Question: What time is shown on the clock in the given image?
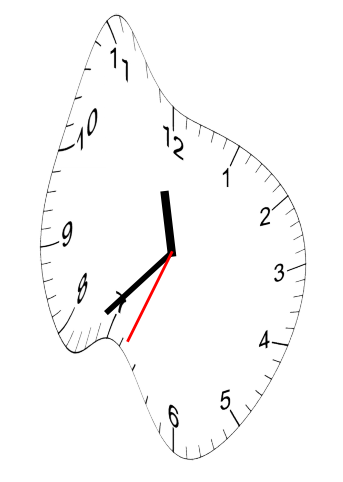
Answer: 11:37:34